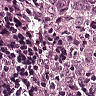
Metastatic tissue present: yes